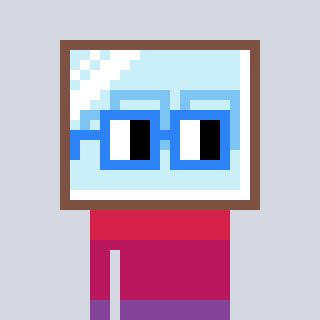
a pixel art character with square blue glasses, a mirror-shaped head and a grayscale-colored body on a cool background